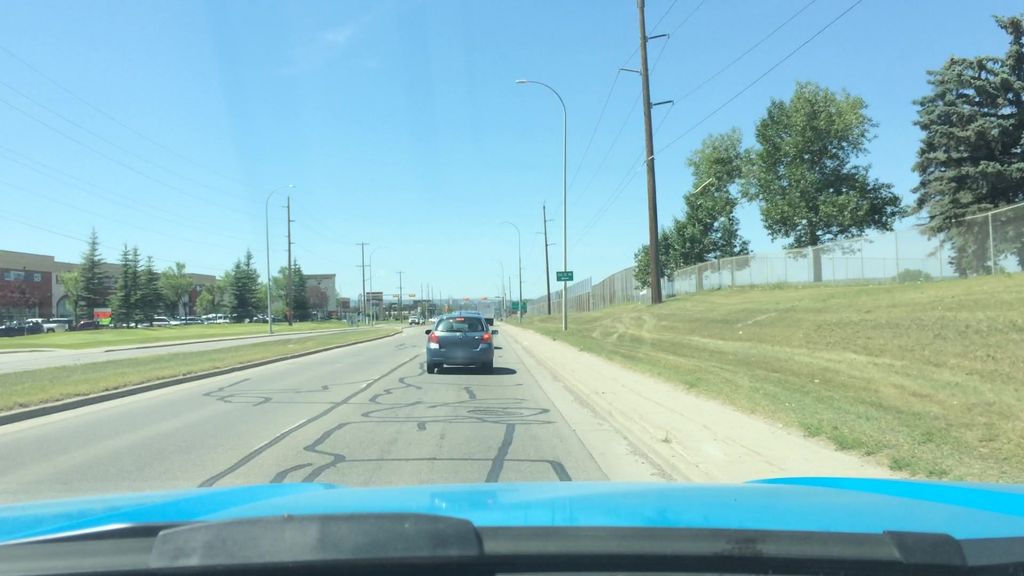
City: calgary